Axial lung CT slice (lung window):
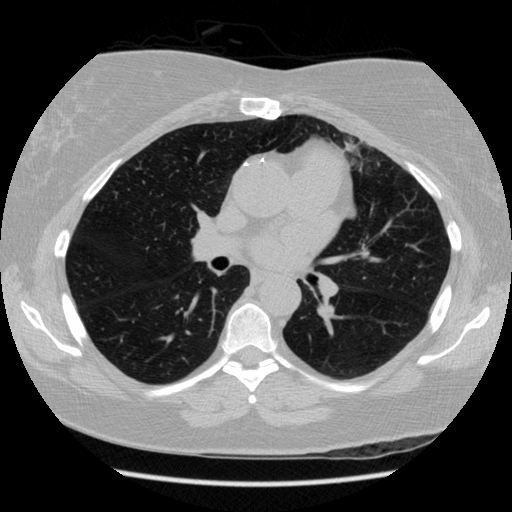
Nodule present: no